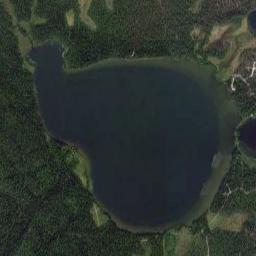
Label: lake